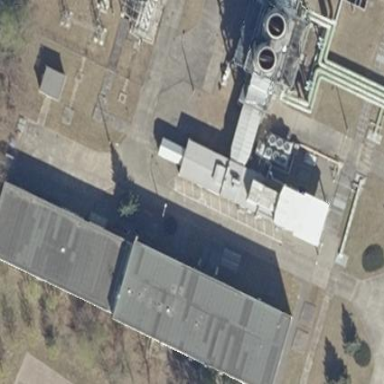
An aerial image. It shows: Industrial building.